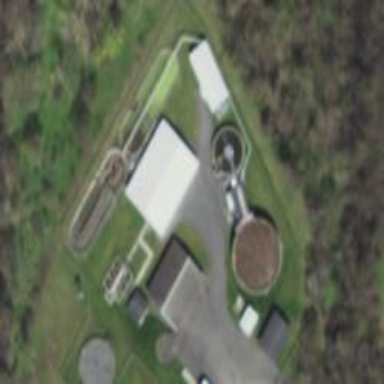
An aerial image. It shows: Wastewater plant protected by fence.